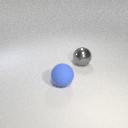
large gray metal sphere to the right of large blue rubber sphere